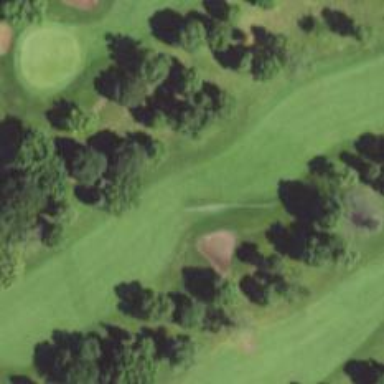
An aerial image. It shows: View of golf hole.